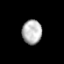
Tissue: prostate
Cell type: Epithelial cells
Senescence score: 0.3125
Nuclear area (px): 468
Mean DAPI intensity: 181.504